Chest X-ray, AP view. Patient: 7 years old, sex F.
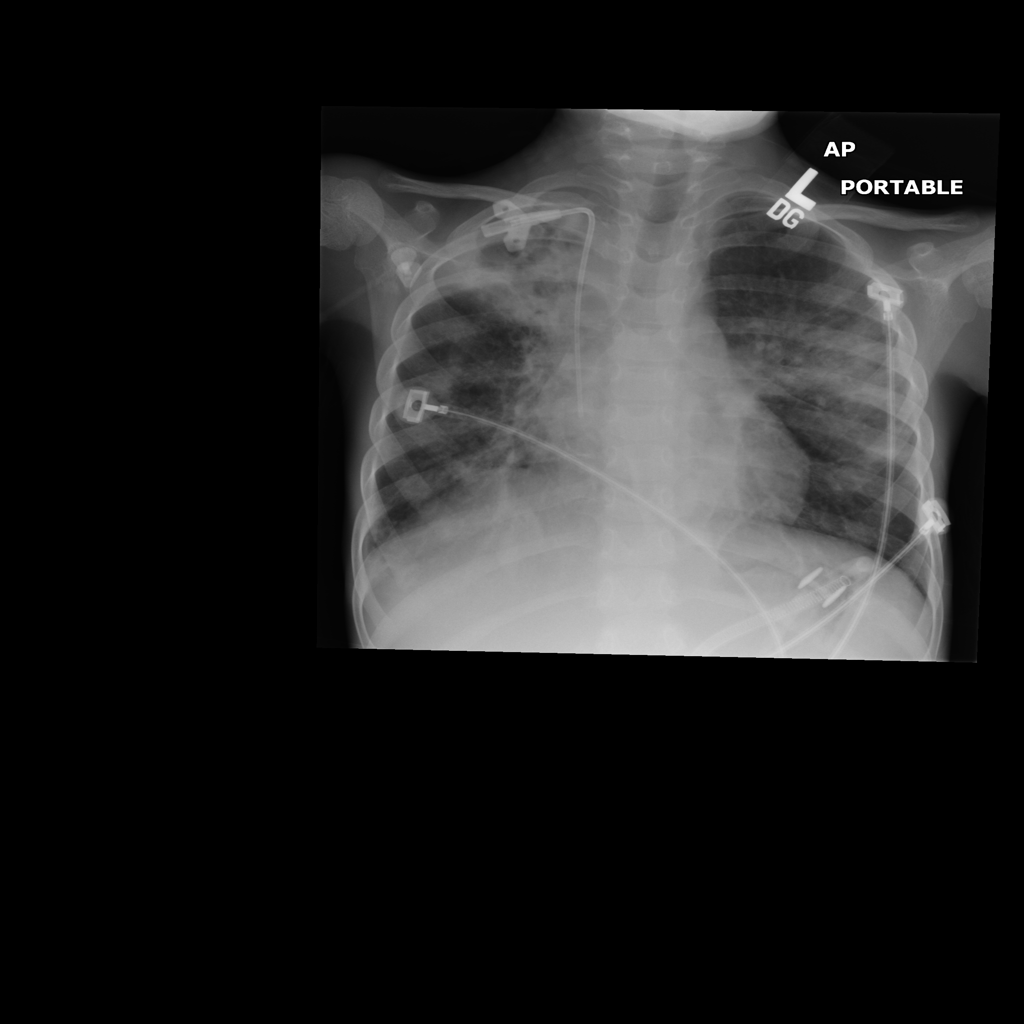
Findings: Infiltration